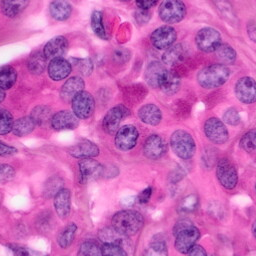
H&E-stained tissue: Pancreatic